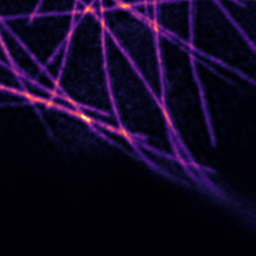
Label: Super-resolution Microtubules image